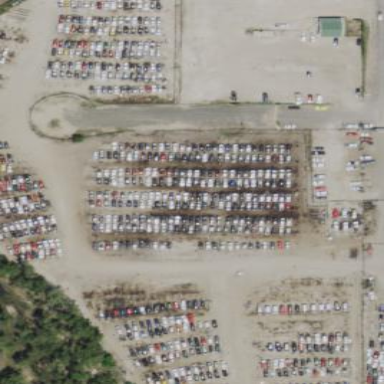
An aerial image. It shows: Industrial area designated as scrap yard.